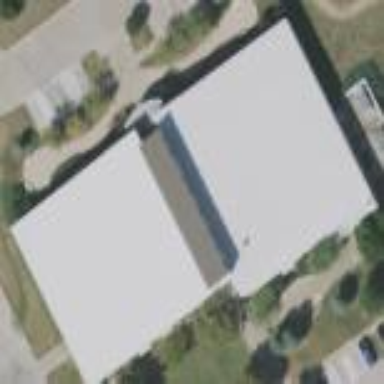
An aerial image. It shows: School building.